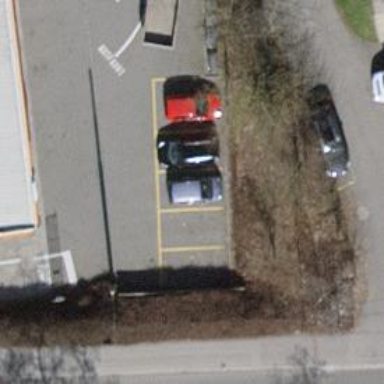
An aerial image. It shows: Charging station.